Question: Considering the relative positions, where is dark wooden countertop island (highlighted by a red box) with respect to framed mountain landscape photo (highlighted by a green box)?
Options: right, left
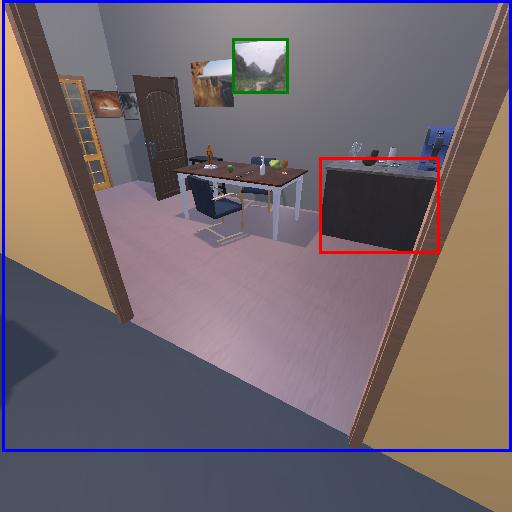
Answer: right